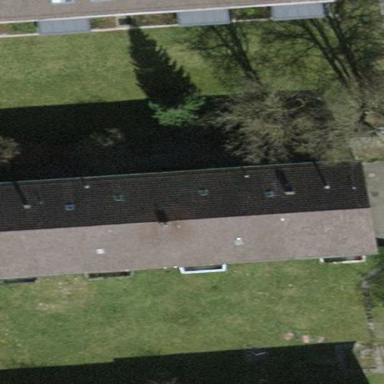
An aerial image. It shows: Building with tile roof.